Field crop: tomato
Growth stage: 1
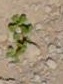
Species: portulaca